Field crop: tomato
Growth stage: 1
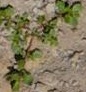
Species: portulaca